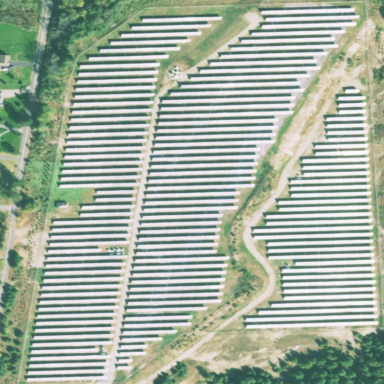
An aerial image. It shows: Solar power plant with photovoltaic technology surrounded by fence.